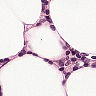
Metastatic tissue present: no